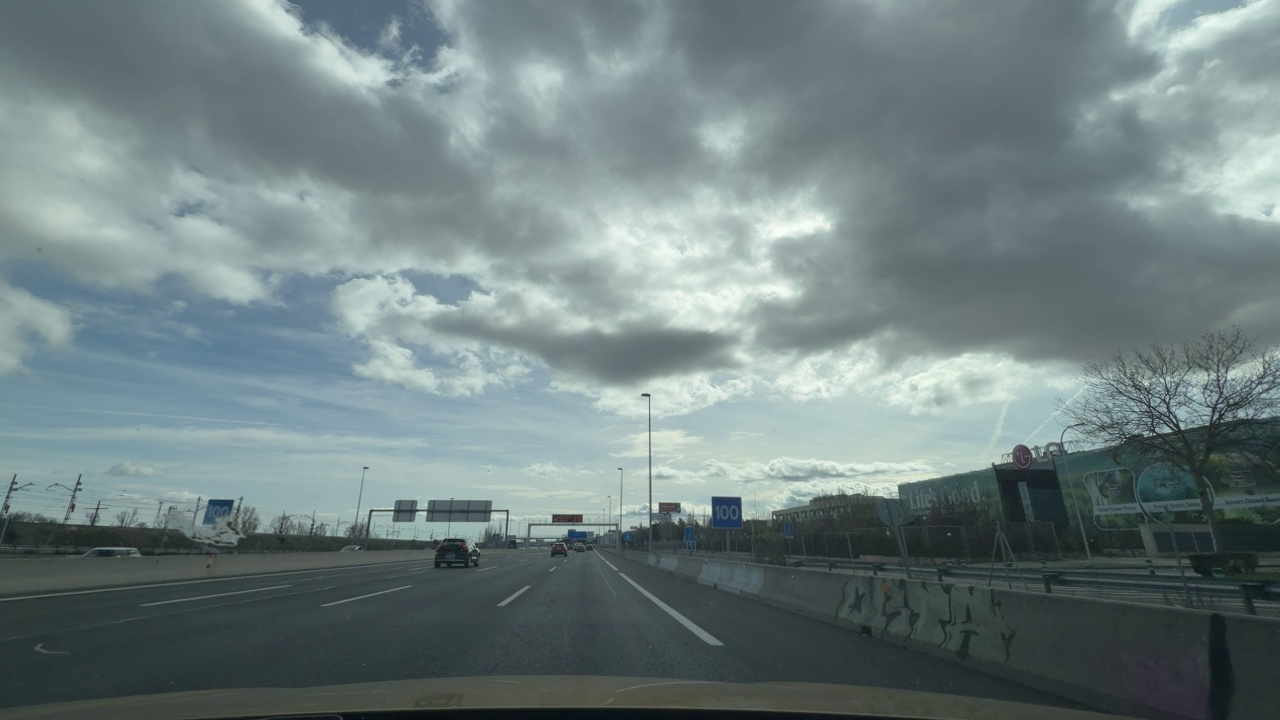
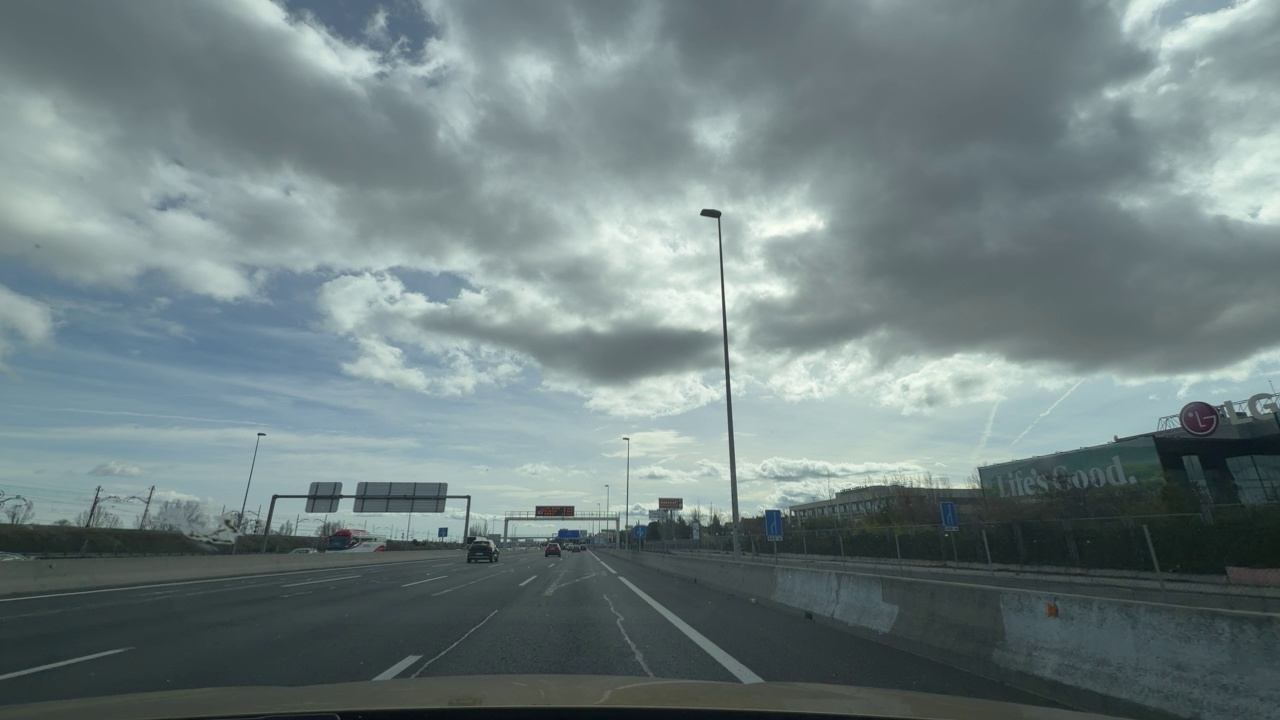
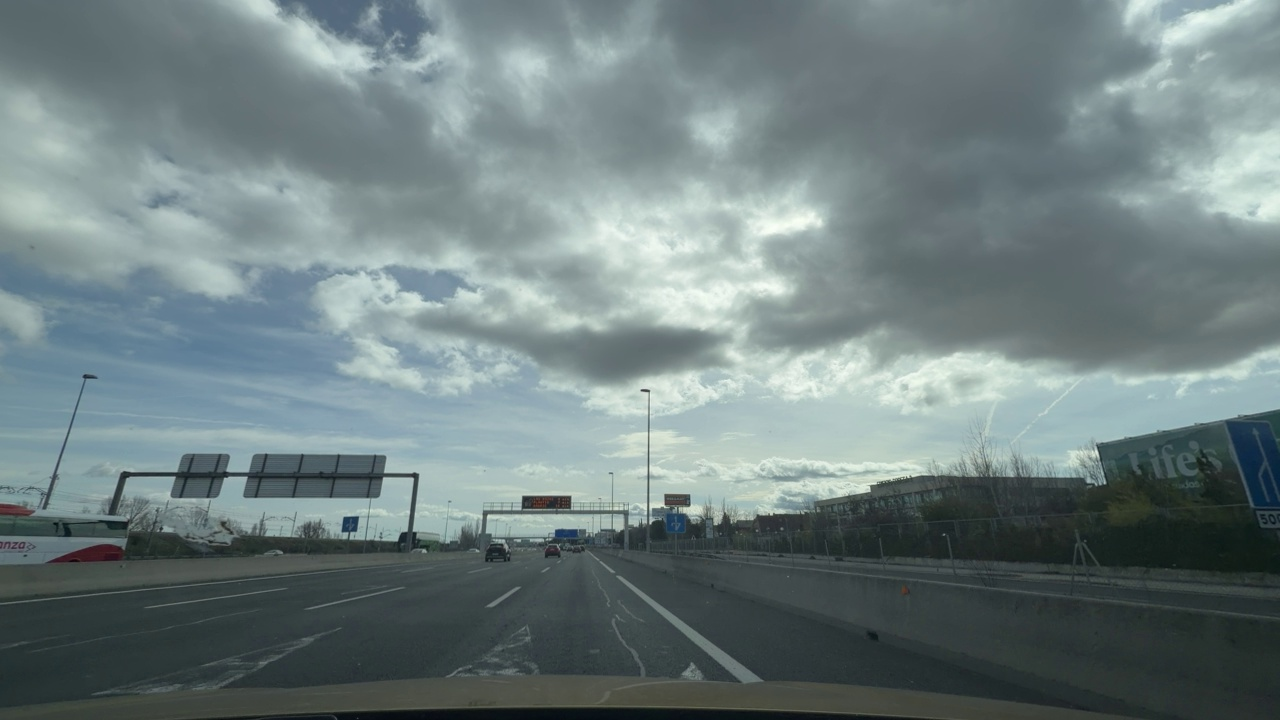
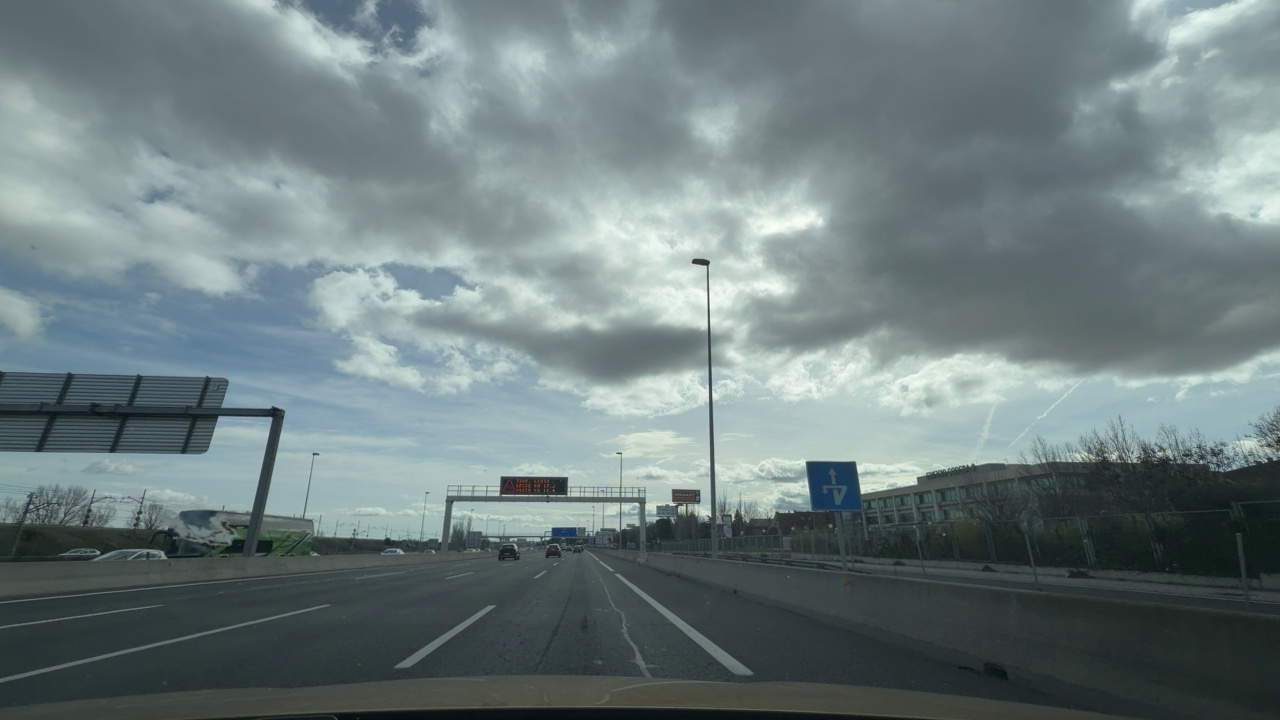
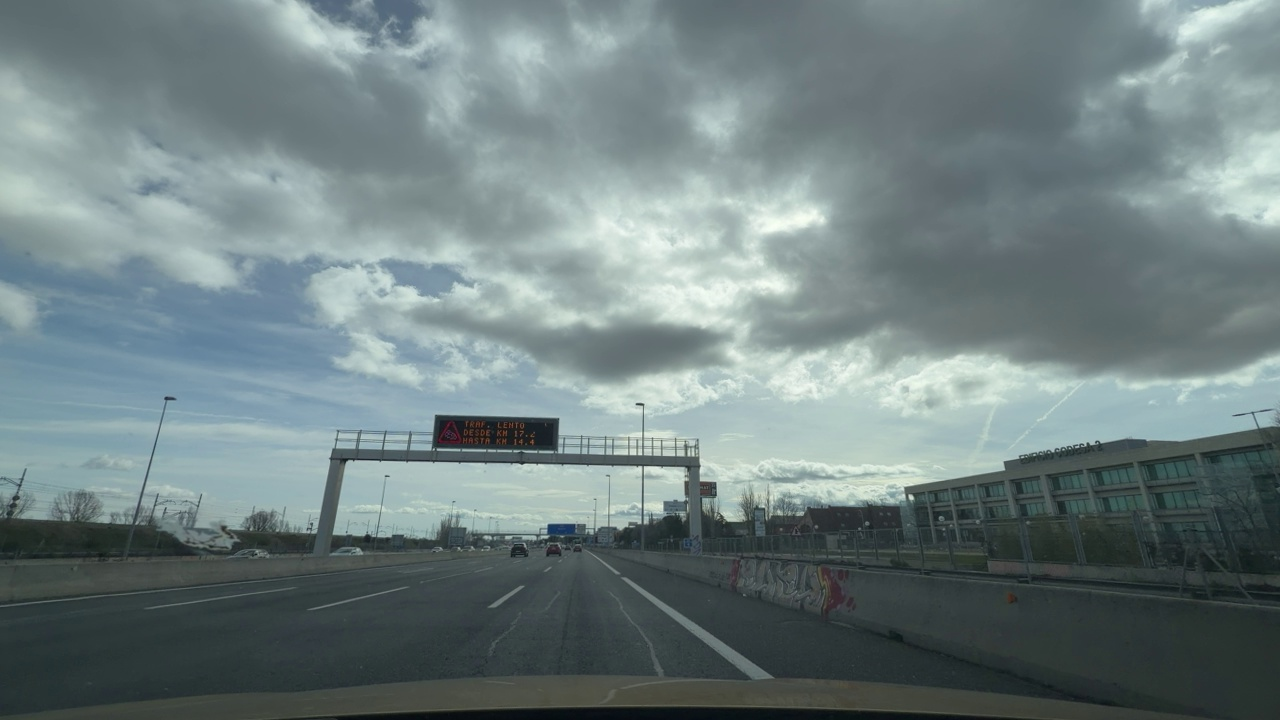
Situation: empty
Question: Is a vehicle from an adjacent lane moving into the ego lane?
Answer: No
Reasoning: No lane change.

Situation: empty
Question: Has a vehicle merged into the ego lane directly ahead of the ego vehicle without any intermediate vehicle?
Answer: No
Reasoning: No lane change visible

Situation: empty
Question: Is the ego vehicle currently inside a roundabout?
Answer: No
Reasoning: Vehicle on a highway